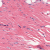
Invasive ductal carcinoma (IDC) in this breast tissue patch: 0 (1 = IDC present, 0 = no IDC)